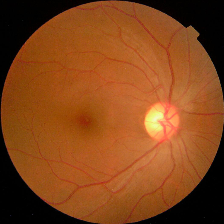
Diabetic retinopathy grade: No DR